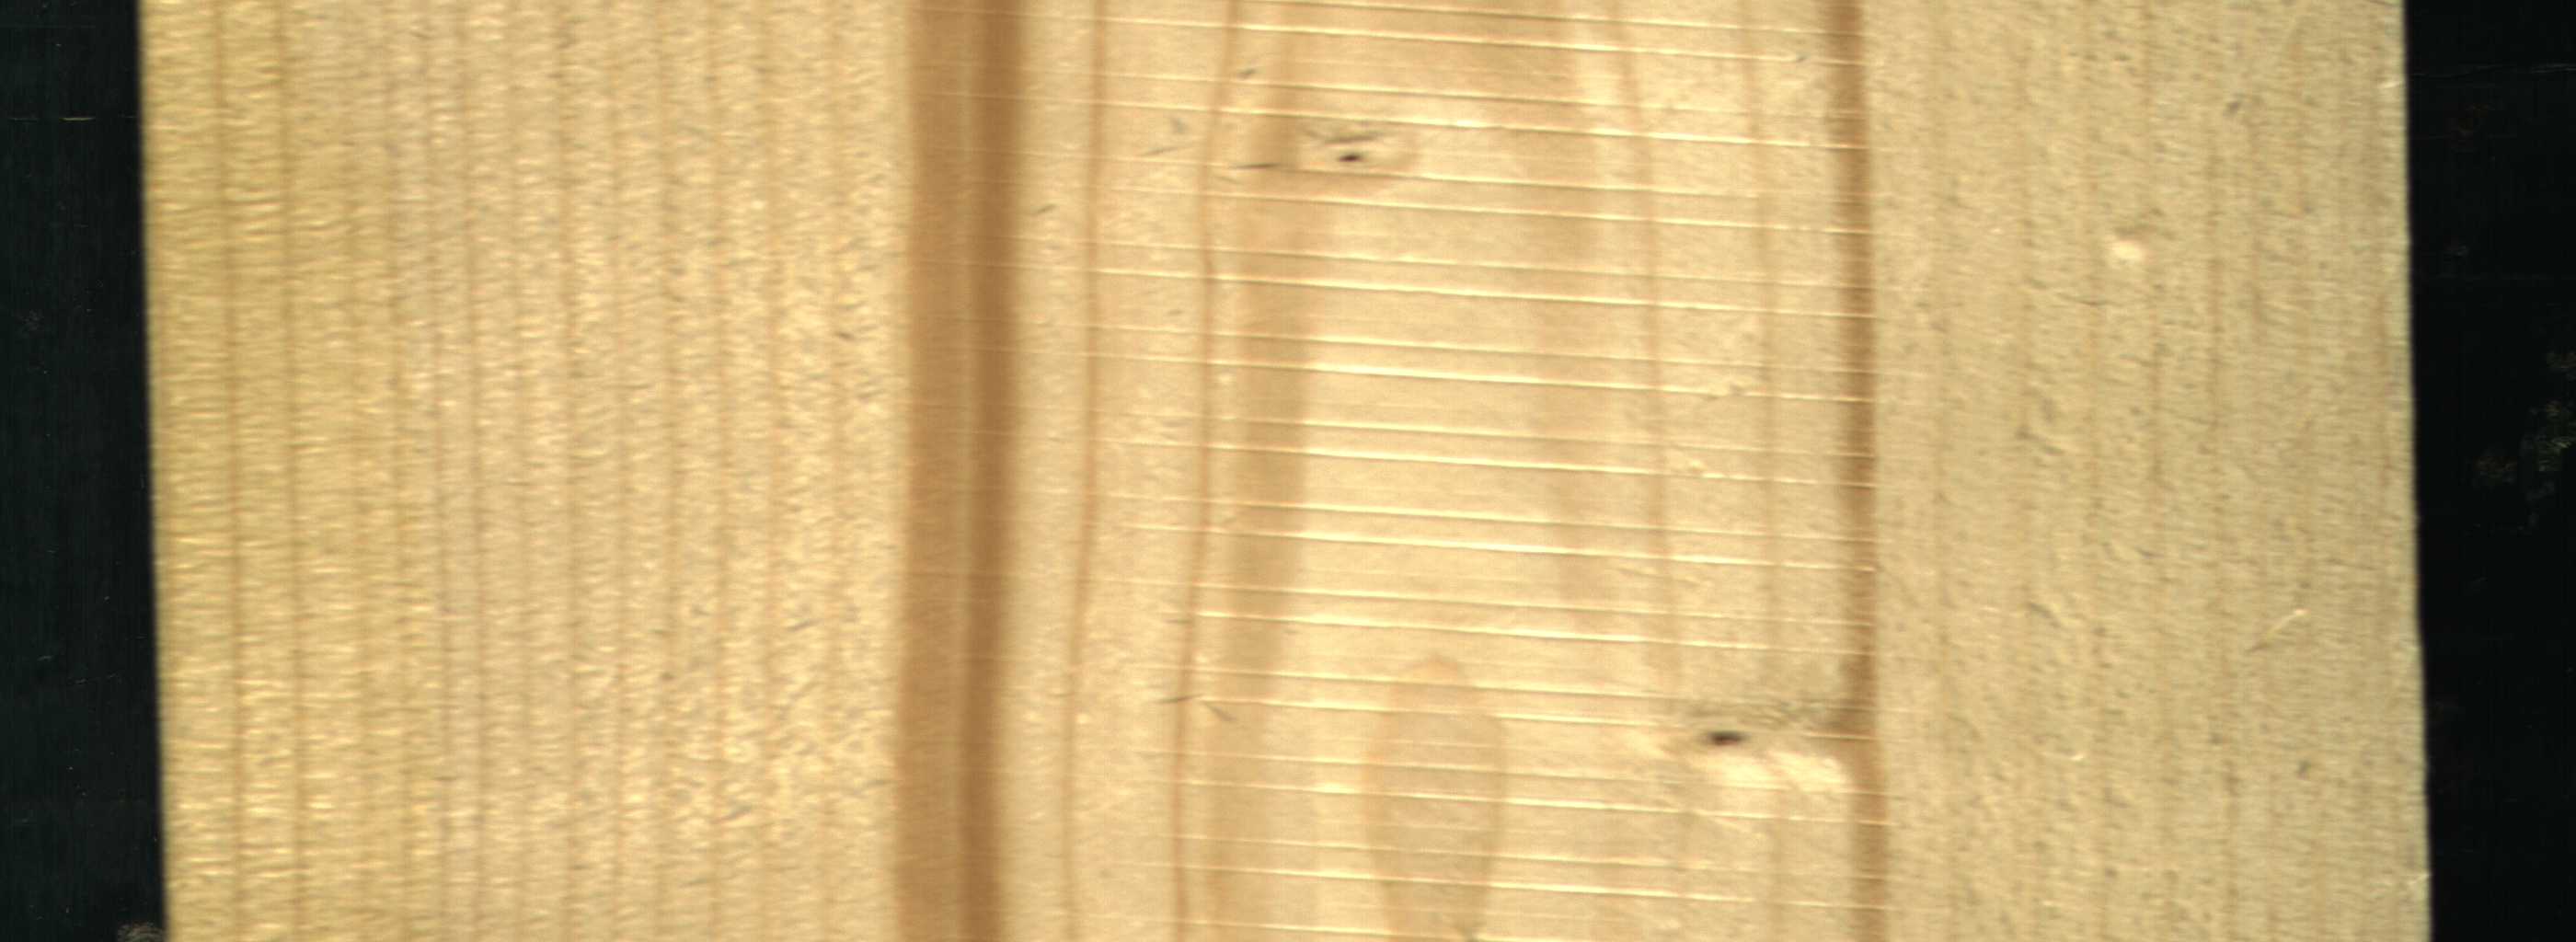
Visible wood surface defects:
Quartzity
Live_Knot
Live_Knot